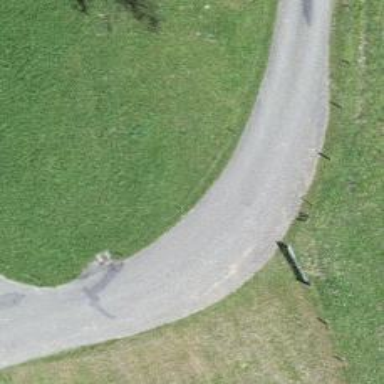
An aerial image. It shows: Passing place on the road.